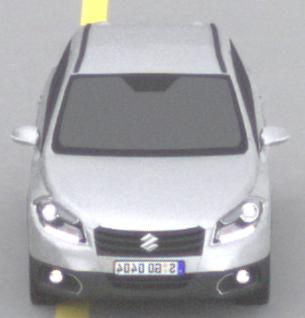
Make: Suzuki
Model: SX4 S-Cross 1.6
Detailed model: SX4 (II) S-Cross
Model produced from: 2013/10
Model produced until: 2015/08
Doors: 5
Color: white
Road condition: dry road
Daytime: midday
Contrast: low contrast